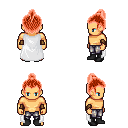
a pixel art fantasy rpg character, male body template, human, tanned skin, white cape, metal pants, red short topknot hairstyle, leather bracers, black shoes, four views (front, back, left, right), 2x2 character sprite sheet, small pixel art, hard edges, no anti-aliasing